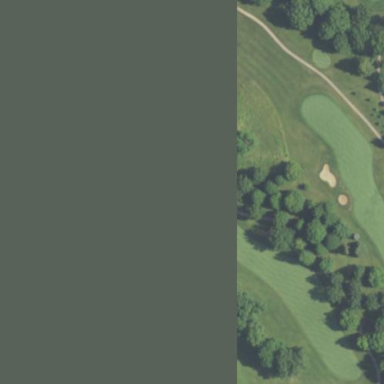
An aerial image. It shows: Rough area on grassy golf course.